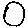
Label: circle